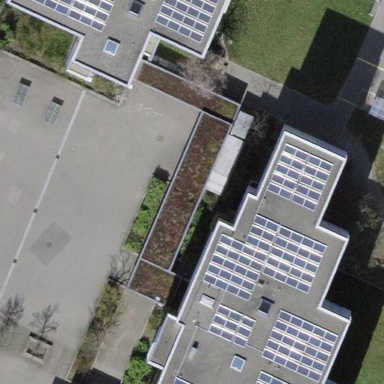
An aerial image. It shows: View of roof of building.